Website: lowes
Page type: cart
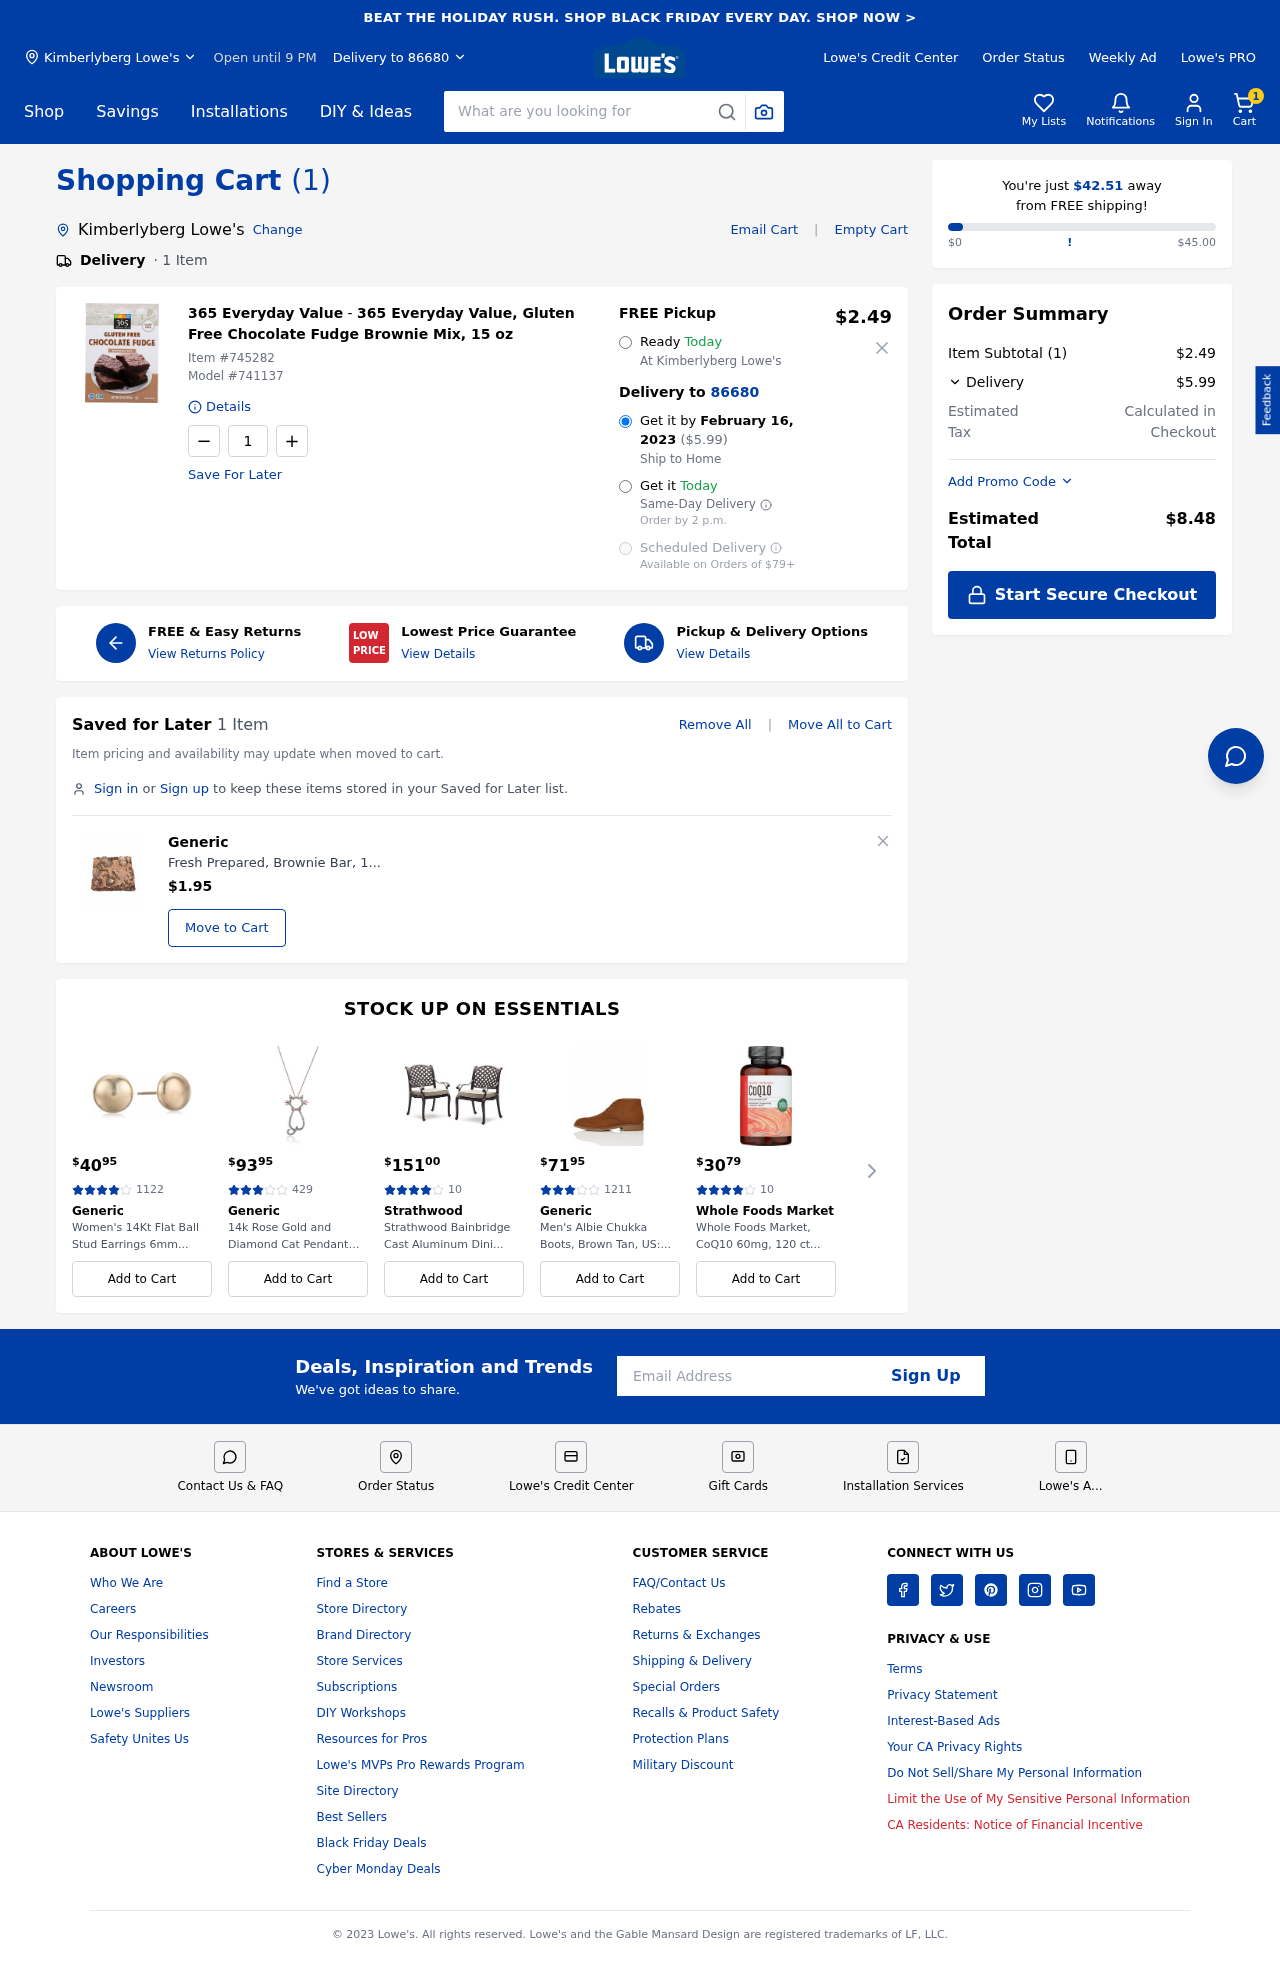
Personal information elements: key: PII_CITY
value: Kimberlyberg Lowe's
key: PII_EMAIL
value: thomasjackson@yahoo.com
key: PII_POSTCODE
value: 86680
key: PII_CITY2
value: Kimberlyberg Lowe's
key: PII_CITY3
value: Kimberlyberg
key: PII_POSTCODE_FULL
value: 86680
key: PII_POSTCODE_NUMERIC
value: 86680
Product elements: key: PRODUCT1_BRAND
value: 365 Everyday Value
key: PRODUCT1_NAME
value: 365 Everyday Value, Gluten Free Chocolate Fudge Brownie Mix, 15 oz
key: PRODUCT1_PRICE
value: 2.49
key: PRODUCT1_QUANTITY
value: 1
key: PRODUCT2_BRAND
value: Generic
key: PRODUCT2_NAME
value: Fresh Prepared, Brownie Bar, 1.8 Oz (1 Count)
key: PRODUCT2_PRICE
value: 1.95
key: PRODUCT1_ITEM_NUMBER
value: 745282
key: PRODUCT1_MODEL_NUMBER
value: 741137
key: PRODUCT3_PRICE
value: $4095
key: PRODUCT3_NUM_RATINGS
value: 1122
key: PRODUCT3_BRAND
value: Generic
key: PRODUCT3_NAME
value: Women's 14Kt Flat Ball Stud Earrings 6mm...
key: PRODUCT4_PRICE
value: $9395
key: PRODUCT4_NUM_RATINGS
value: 429
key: PRODUCT4_BRAND
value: Generic
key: PRODUCT4_NAME
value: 14k Rose Gold and Diamond Cat Pendant Ne...
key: PRODUCT5_PRICE
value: $15100
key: PRODUCT5_NUM_RATINGS
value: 10
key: PRODUCT5_BRAND
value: Strathwood
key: PRODUCT5_NAME
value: Strathwood Bainbridge Cast Aluminum Dini...
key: PRODUCT6_PRICE
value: $7195
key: PRODUCT6_NUM_RATINGS
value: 1211
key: PRODUCT6_BRAND
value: Generic
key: PRODUCT6_NAME
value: Men's Albie Chukka Boots, Brown Tan, US:...
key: PRODUCT7_PRICE
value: $3079
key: PRODUCT7_NUM_RATINGS
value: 10
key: PRODUCT7_BRAND
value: Whole Foods Market
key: PRODUCT7_NAME
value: Whole Foods Market, CoQ10 60mg, 120 ct...
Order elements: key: ORDER_NUM_ITEMS
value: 1
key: ORDER_DELIVERY_DATE
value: February 16, 2023
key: ORDER_SHIPPING_COST2
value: $5.99
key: ORDER_SHIPPING_AWAY
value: $42.51
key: ORDER_SUBTOTAL
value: $2.49
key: ORDER_SHIPPING_COST
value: $5.99
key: ORDER_TOTAL
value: $8.48
Search elements: key: HEADER_SEARCH
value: What are you looking for
Other elements: key: SAVED_NUM_ITEMS
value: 1 Item